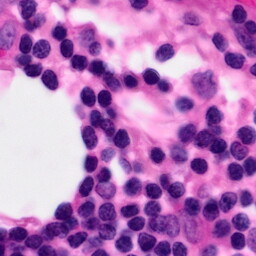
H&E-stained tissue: Pancreatic